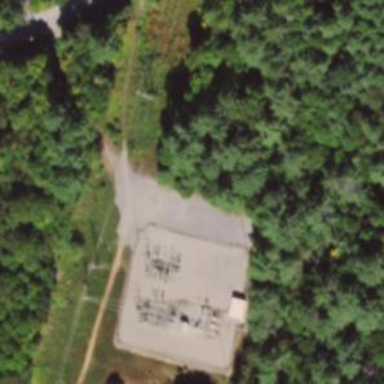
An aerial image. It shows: Minor distribution power substation.